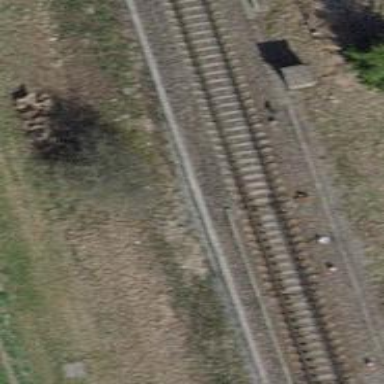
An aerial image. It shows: Railway switch.